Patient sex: M
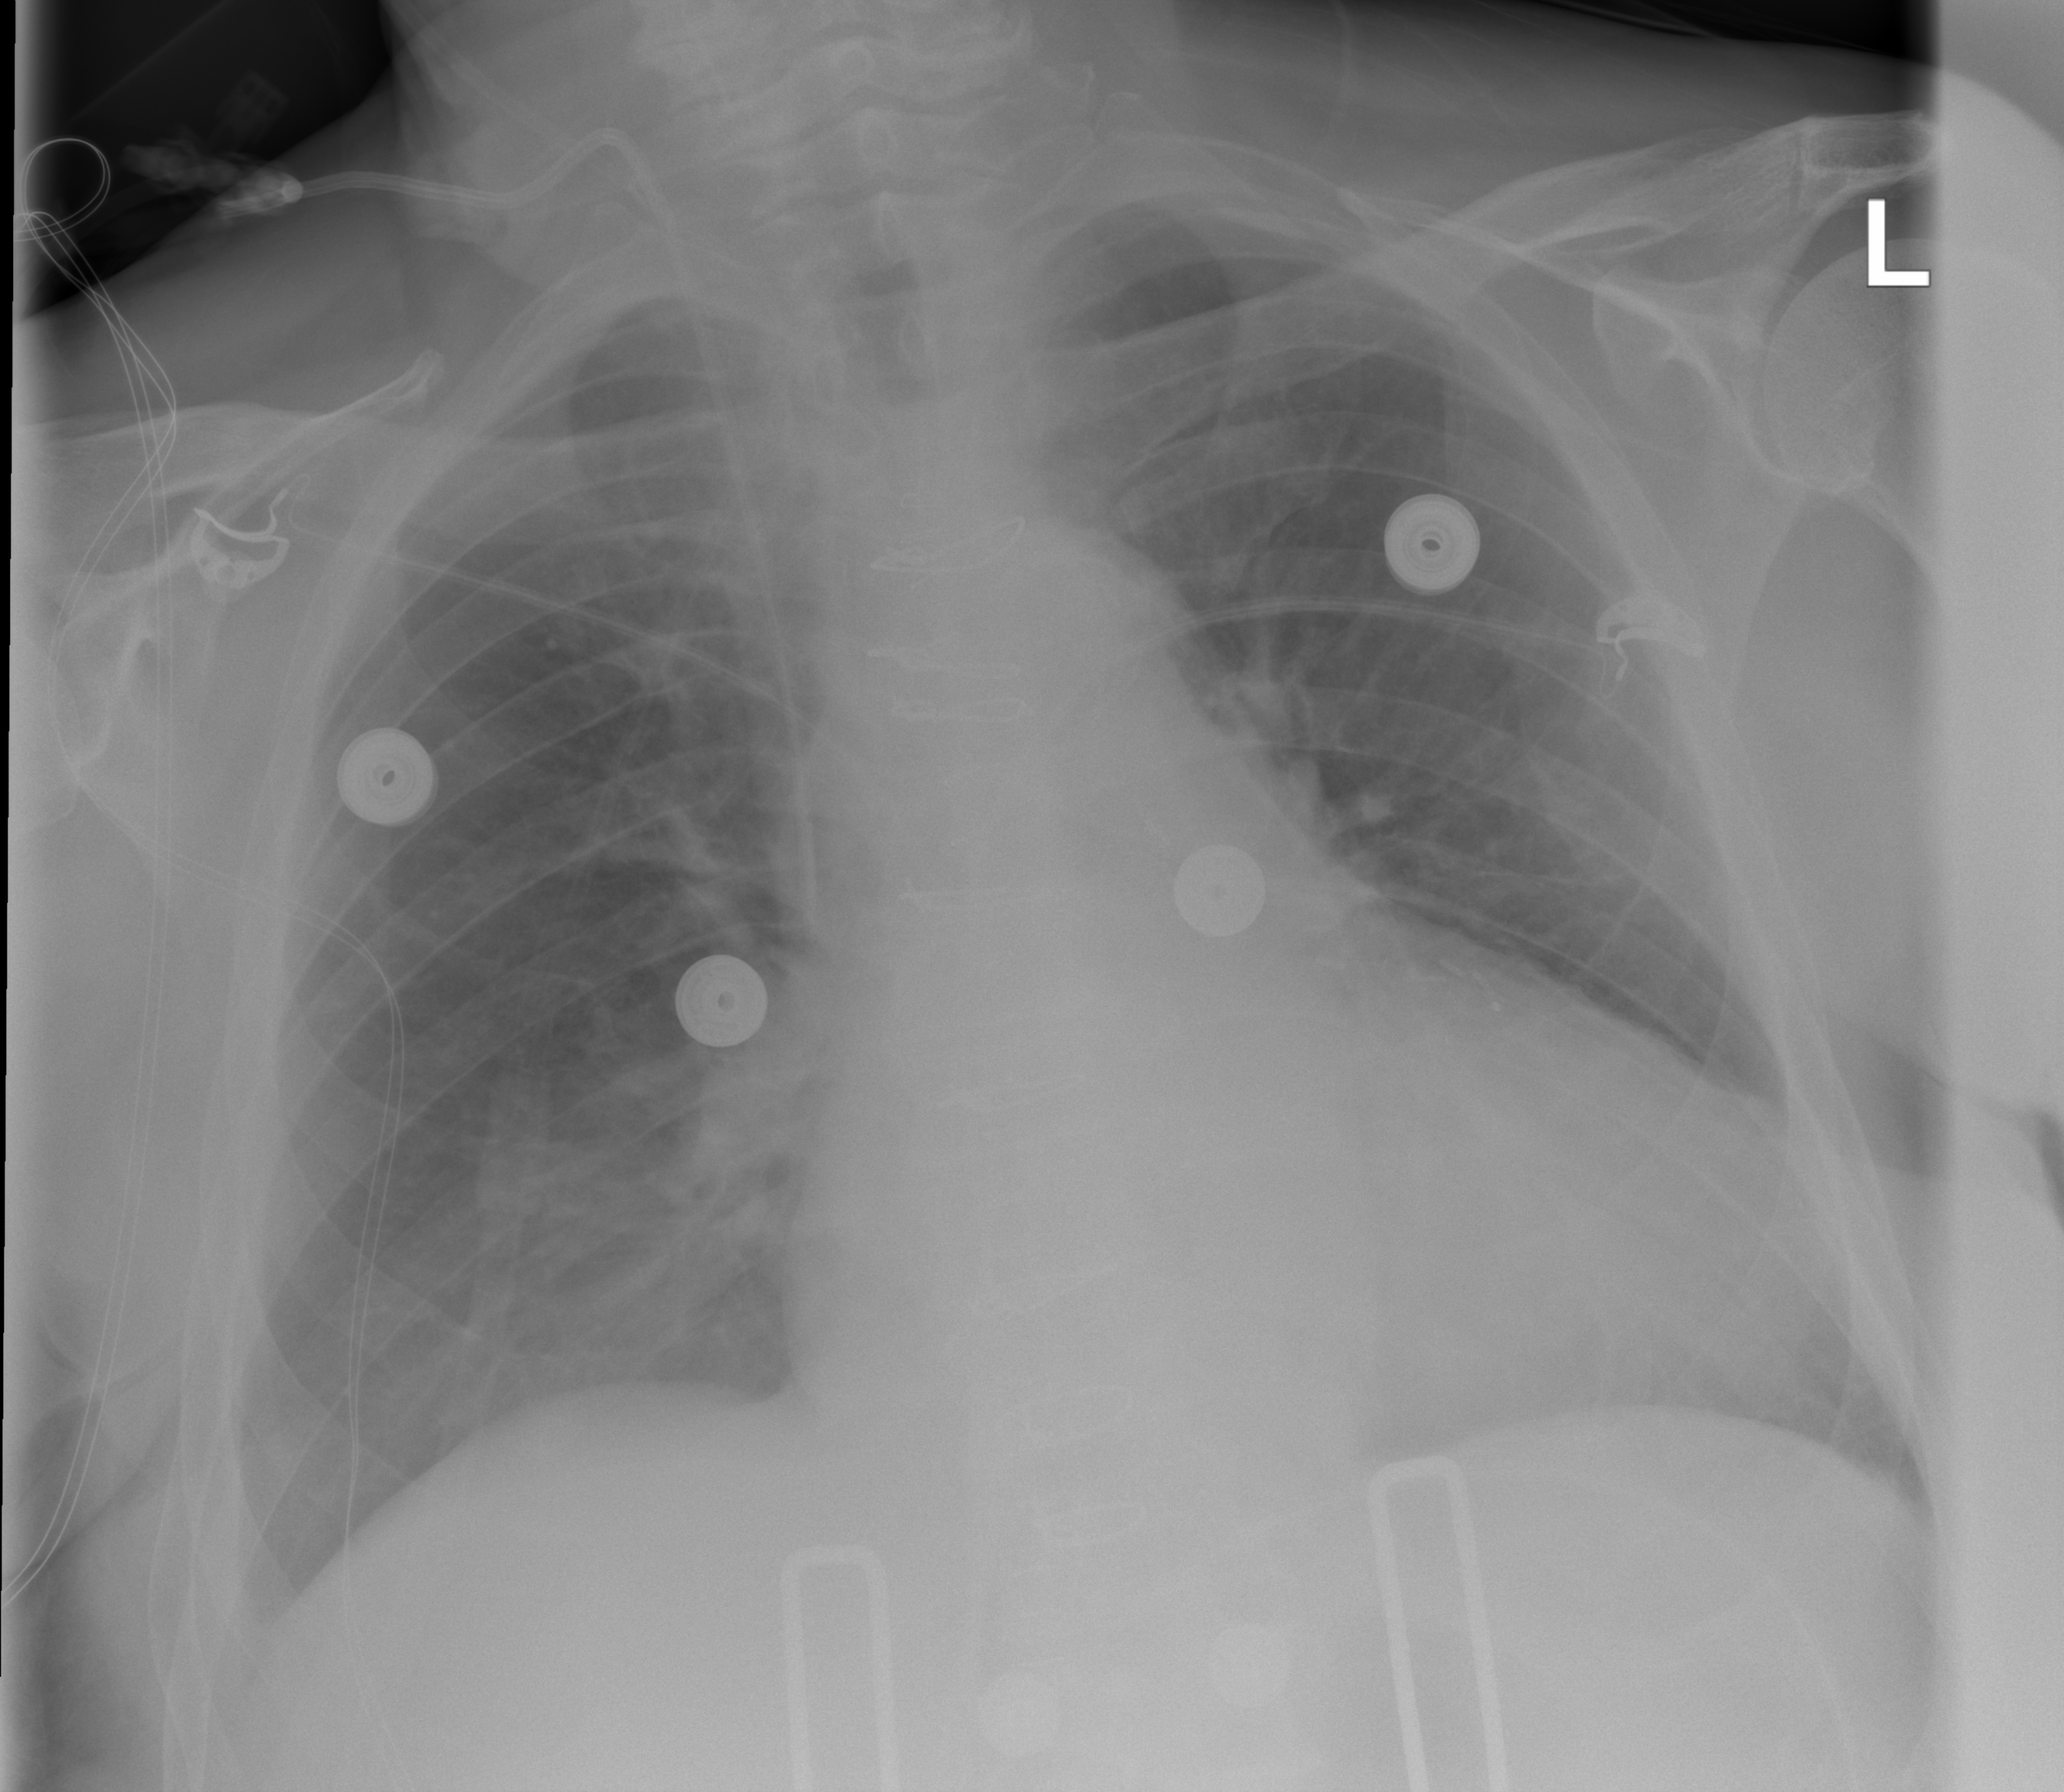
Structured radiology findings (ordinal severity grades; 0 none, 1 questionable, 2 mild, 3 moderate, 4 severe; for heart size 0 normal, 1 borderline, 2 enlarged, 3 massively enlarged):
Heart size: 2
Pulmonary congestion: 2
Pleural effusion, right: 0
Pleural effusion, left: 0
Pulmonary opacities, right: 0
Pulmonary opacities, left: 0
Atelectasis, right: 0
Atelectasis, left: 0